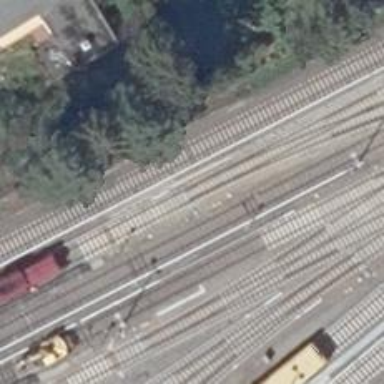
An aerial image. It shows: Railway switch.